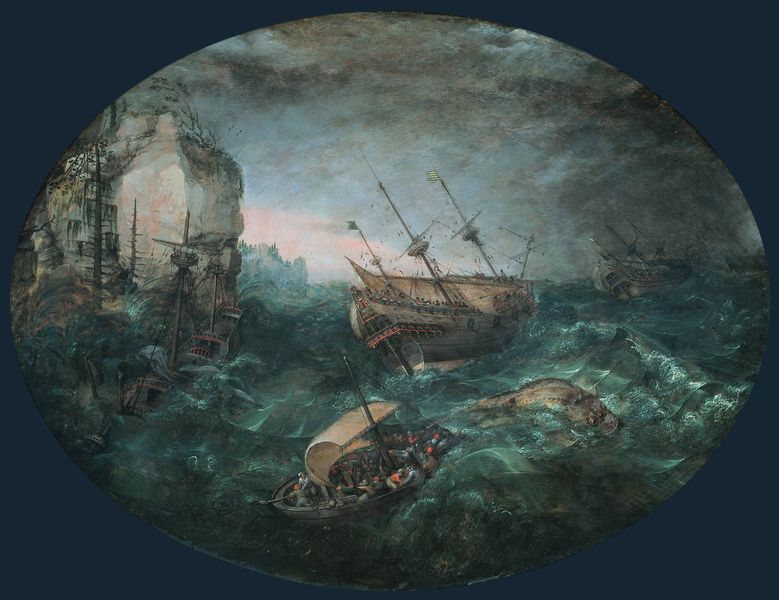
Titel: Schiffswrack an einer felsigen Küste
Künstler: Abraham Willaerts
Standort: Amsterdam
Institution: Rijksmuseum
Schlagwörter: blau, dunkel, felsen, gemälde, gewitter, himmel, kampf, meer, wasser, weiß, wolken, bäume, grün, landschaft, menschen, see, stadt, ufer, ausschnitt, grau, hell, holz, licht, schwarz, türkis, blick, haus, rahmen, stein, tod, bild, öl, ferne, natur, wind, insel, land, rosa, wald, boot, boote, oval, ruder, rund, gischt, küste, schiff, schiffe, segel, segelschiffe, welle, wellen, paspartout, rahmung, italien, fahne, flagge, mast, fels, klippen, untergehen, hafen, masten, schaum, gewalt, gicht, kutter, schiffbruch, schlacht, seenot, seestück, sinken, sturm, stürmisch, unglück, untergang, unwetter, wellengang, woge, wogen, stimmung, geneigt, hoch, taue, ozean, segler, regen, verderben, medaillon, riff, gefahr, seegang, fisch, blaugrün, matrosen, wal, flotte, wellenkamm, schief, miniatur, ungeheuer, drachen, kentern, rettung, unruhig, gefecht, monster, segelmast, beiboot, besatzung, crew, seeleute, schieflage, wolkenbruch, galeere, seeungeheuer, rettungsboot, aufbrausend, walfisch, steuerruder, schot, parspartout, retung, egen, bootte